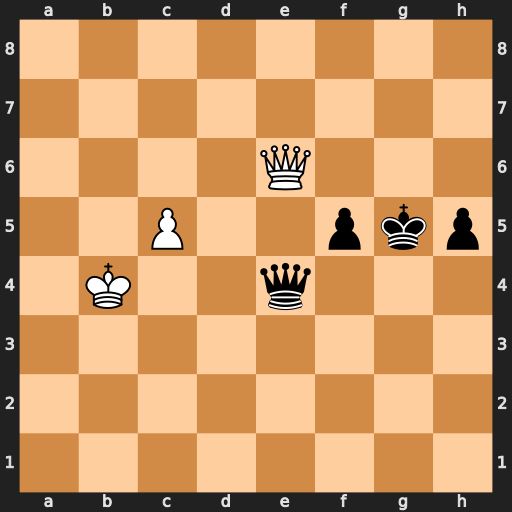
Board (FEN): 8/8/4Q3/2P2pkp/1K2q3/8/8/8
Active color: w
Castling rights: -
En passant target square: -
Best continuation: Qxe4 fxe4 c6 e3 Kc3 h4 c7